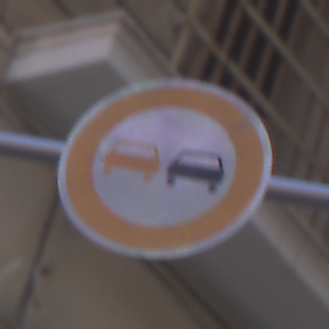
Verkehrszeichen: Ueberholverbot
Umgebung: Outdoor, Urban
Tageszeit: MorningAfternoon
Wetter: PartlyCloudy
Licht: Natural
Jahreszeit: NotSpecified
Kontrast: MediumContrast